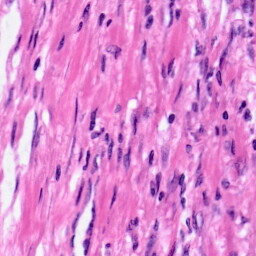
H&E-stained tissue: Pancreatic